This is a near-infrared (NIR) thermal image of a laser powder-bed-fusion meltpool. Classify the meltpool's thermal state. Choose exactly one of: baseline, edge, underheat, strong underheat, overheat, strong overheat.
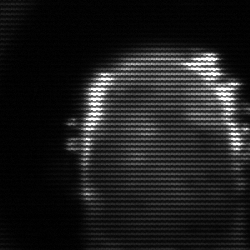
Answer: baseline